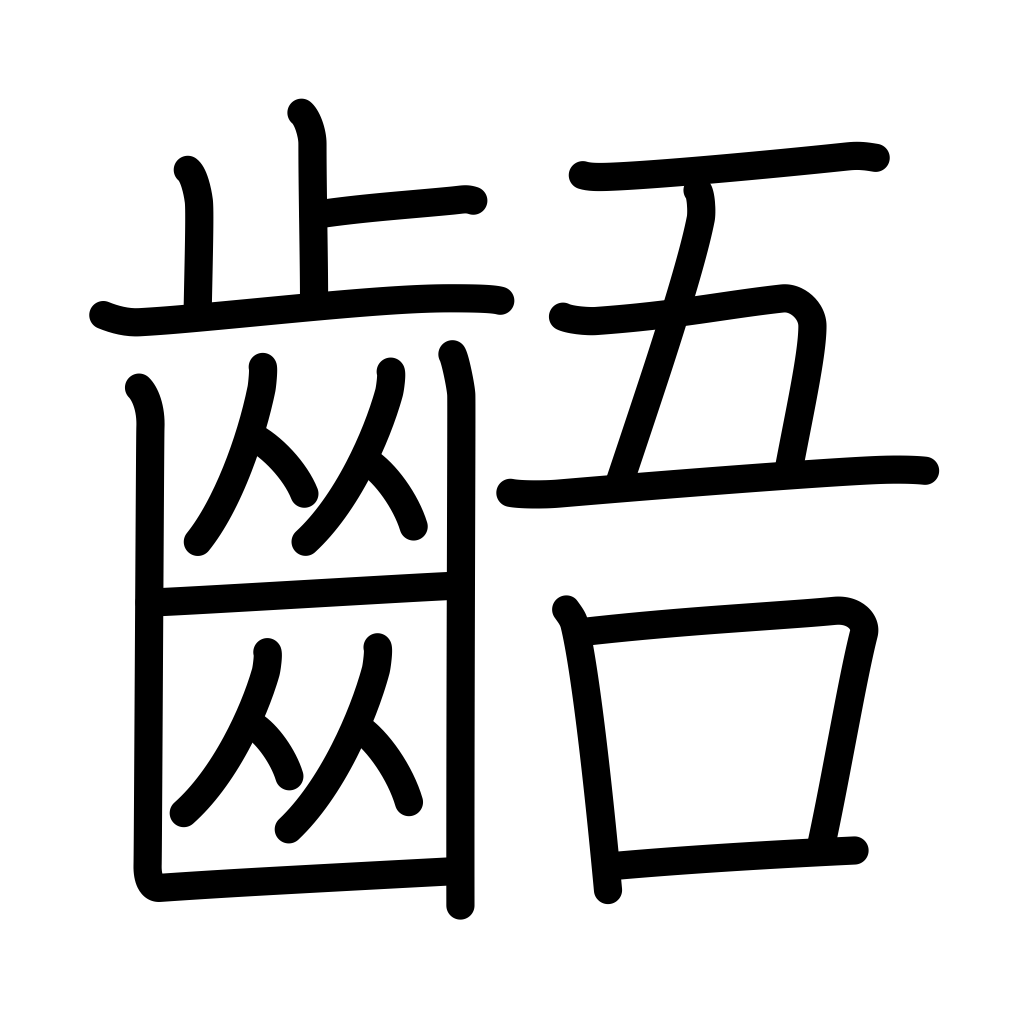
Meaning: irregular teeth